Question: I need to display the Single user schedule for every week like Timetable ,
Scenario : A faculty is assigned to Multiple batches in a single week (E.g : BBA,Maths and Forenoon for Hour 1 and 2) & (MBA, Maths, Forenoon for Hour 3&4) in a same date say (30-06-2015).I row of gridview will store as 1 and 2 row as stores as 2 and so on.........
My Table Definition :
'''
CREATE TABLE [dbo].[test] (
[datedif] NVARCHAR (50) NOT NULL,
[hour] INT NULL,
[subject] NVARCHAR (MAX) NULL,
[faculty] NVARCHAR (MAX) NULL,
[attendence] BIT NULL,
[dayweek] NVARCHAR (50) NULL,
[weekmonth] NVARCHAR (MAX) NULL,
[batch] NVARCHAR (MAX) NULL,
[section] NVARCHAR (MAX) NULL,
[session] NVARCHAR (MAX) NULL
);
'''
Table Looks Like :
'''
Datefdiff | hour | subject | faulty| batch
----------+-------+----------+---------+-------+----------+--------+-------+----------+---------+-------
30-06-2015| 1| Maths | Kevin | BBA
30-06-2015| 2| Science | Amal | MBA
30-06-2015|3 | chemistry|Jaya |BBA
30-06-2015|4 | chemistry|Jaya |BBA
30-06-2015|5 | chemistry|Jaya |BBA
31-06-2015 |1| science | Amal |BBA
31-06-2015 |2| Maths | kevin |BBA
31-06-2015 |3| Science | Amal |BBA
31-06-2015 |4 | chemistry|Jaya |BBA
31-06-2015 |5| science | Amal |BBA
'''
Expected Output to be given for only the Faculty: Amal
'''
Datefdiff |hour|subject| batch |hour|subject | batch |faculty|hour | subject | batch | hour | subject | batch| hour | subject | batch |
----------+-------+----------+-------+-------+----------+-------+-------+----------+
30-06-2015| 1 | Maths| BBA| 2| Science | MBA | 3| Science | BBA| 4| chemistry| BBA | 5 |Physics |MBA
31-06-2015| 1 | Maths| BBA| 2| Science | MBA | 3| Science | BBA| 4| chemistry| BBA | 5 |Physics |MBA
'''

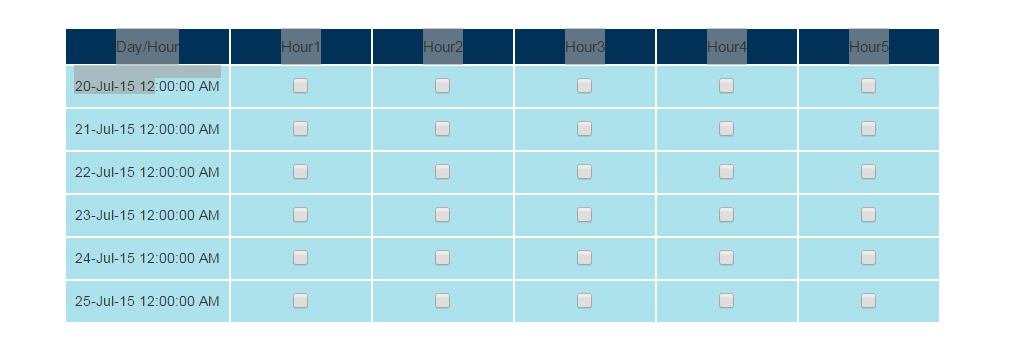
Answer: This might be a starting point for your table design:
'''
declare @tbFaculty table (
FacultyID int --identity(1,1) primary key
, Name varchar(50)
)
insert into @tbFaculty ( FacultyID, Name )
values ( 1, 'Kevin' )
, ( 2, 'Amal' )
declare @tbBatch table(
BatchID int --identity(1,1) primary key
, Name char(3)
)
insert into @tbBatch ( BatchID, Name )
values ( 1, 'BBA' )
, ( 2, 'MBA' )
declare @tbClass table (
[Hour] tinyint
, [Subject] nvarchar (128)
, [FacultyID] int
, [Attendence] bit
, [BatchID] char(3)
, [ClassDate] date
)
insert into @tbClass ( [Hour], [Subject], FacultyID, Attendence, BatchID, ClassDate )
values ( 1, 'Maths', 1, 1, 1, '2015-06-30' )
, ( 2, 'Maths', 1, 1, 1, '2015-06-30' )
, ( 3, 'Science', 2, 1, 1, '2015-06-30' )
, ( 1, 'Science', 2, 1, 2, '2015-06-30' )
, ( 2, 'Science', 2, 1, 2, '2015-06-30' )
, ( 3, 'Maths', 1, 1, 2, '2015-06-30' )
select
cl.ClassDate
, cl.[Hour]
, cl.[Subject]
, ba.Name as BatchName
, fa.Name as FacultyName
from
@tbClass cl
inner join @tbBatch ba on ba.BatchID = cl.BatchID
inner join @tbFaculty fa on fa.FacultyID = cl.FacultyID
where
fa.Name = 'Amal'
'''
You could normalize the Subject as well.